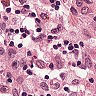
Metastatic tissue present: no